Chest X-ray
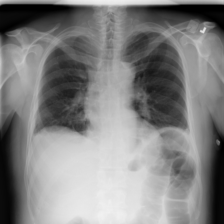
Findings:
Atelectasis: positive
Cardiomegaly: negative
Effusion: positive
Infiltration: negative
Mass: negative
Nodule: negative
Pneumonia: negative
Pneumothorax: negative
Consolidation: negative
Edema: negative
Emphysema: negative
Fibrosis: negative
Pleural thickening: negative
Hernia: negative